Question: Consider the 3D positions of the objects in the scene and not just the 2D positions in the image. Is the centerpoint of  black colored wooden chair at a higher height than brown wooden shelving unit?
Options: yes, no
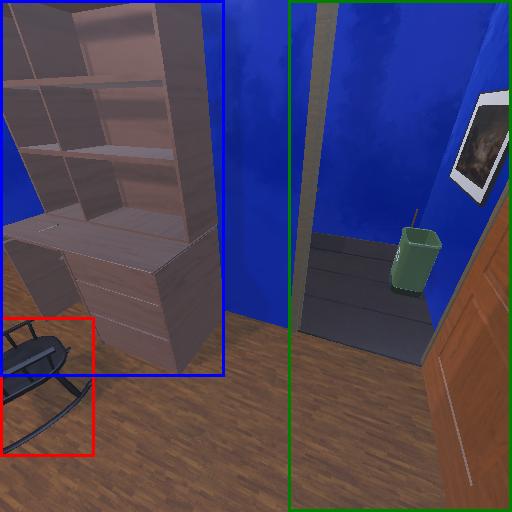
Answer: yes